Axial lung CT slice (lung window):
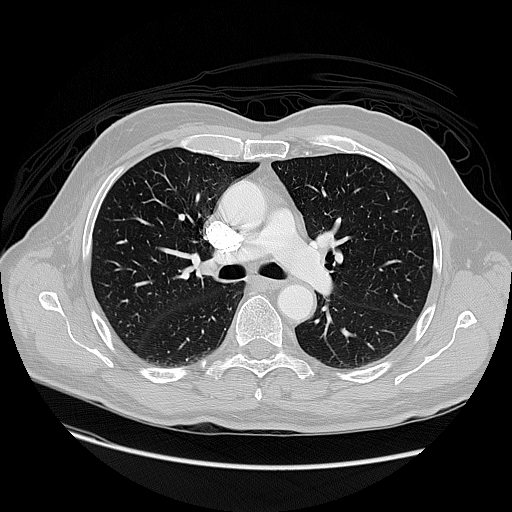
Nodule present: no